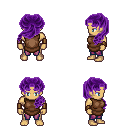
a pixel art fantasy rpg character, male body template, human, tanned skin, brown tunic, magenta pants, purple princess hairstyle, leather bracers, four views (front, back, left, right), 2x2 character sprite sheet, small pixel art, hard edges, no anti-aliasing